Field crop: tomato
Growth stage: 1
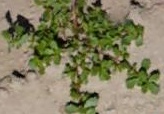
Species: portulaca